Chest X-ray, AP view. Patient: 9 years old, sex M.
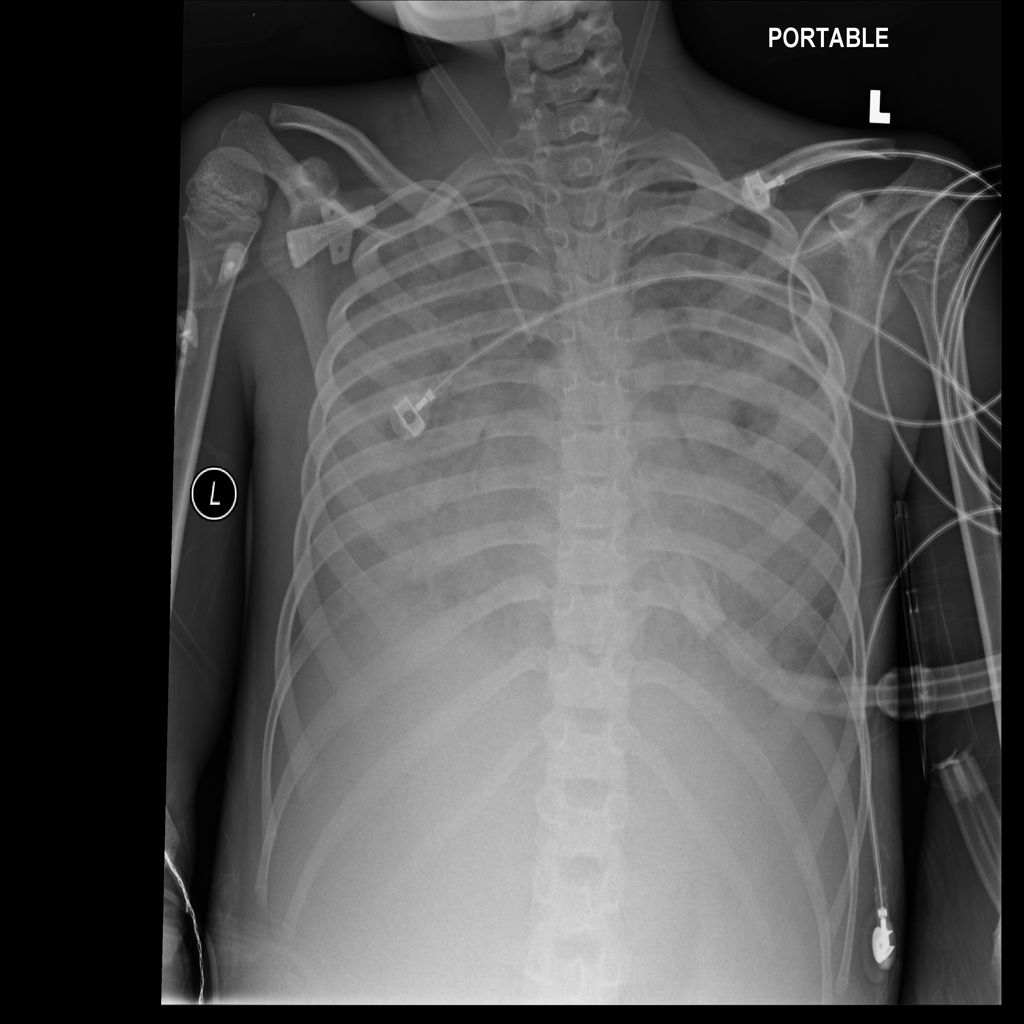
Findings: No Finding